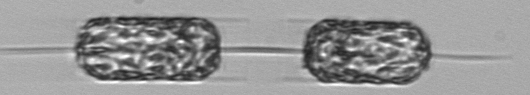
Label: Ditylum_brightwellii